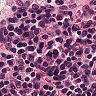
Metastatic tissue present: no